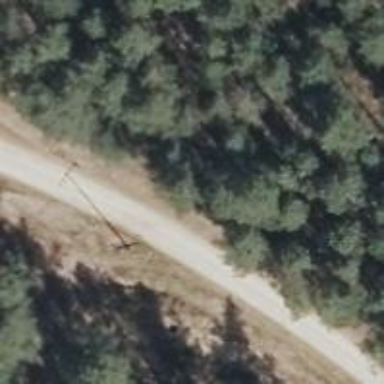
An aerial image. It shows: Power pole.